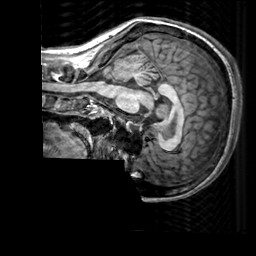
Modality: T1w
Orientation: sagittal
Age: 24
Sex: female
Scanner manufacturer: siemens
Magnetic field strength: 3 T
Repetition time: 2.3 s
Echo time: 0.00303 s